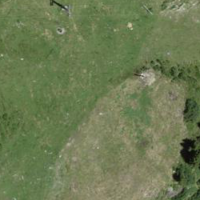
EUNIS habitat code: 23
Species observed at this site:
Geum montanum